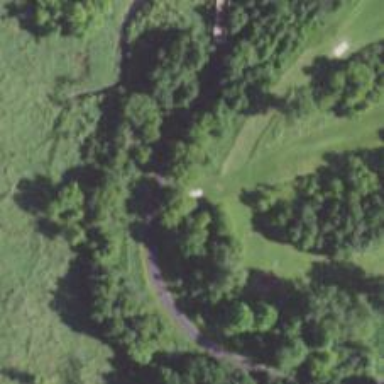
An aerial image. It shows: Disc golf tee.